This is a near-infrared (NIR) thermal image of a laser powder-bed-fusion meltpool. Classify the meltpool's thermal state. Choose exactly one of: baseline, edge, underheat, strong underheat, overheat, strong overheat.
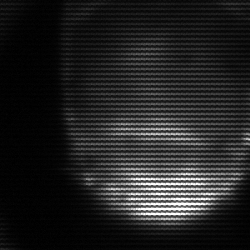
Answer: edge